Field crop: maize
Growth stage: 2
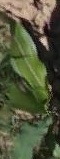
Species: maize